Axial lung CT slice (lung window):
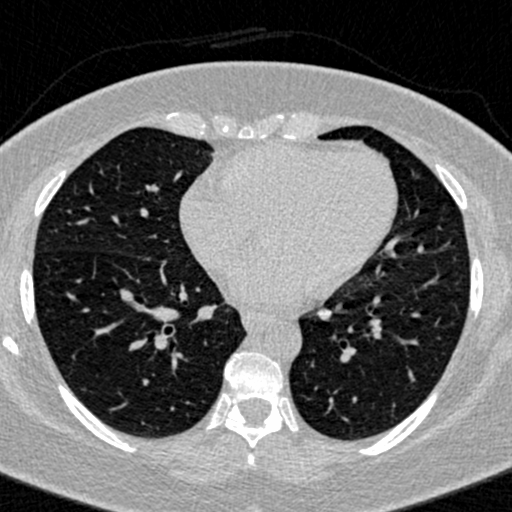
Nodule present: no